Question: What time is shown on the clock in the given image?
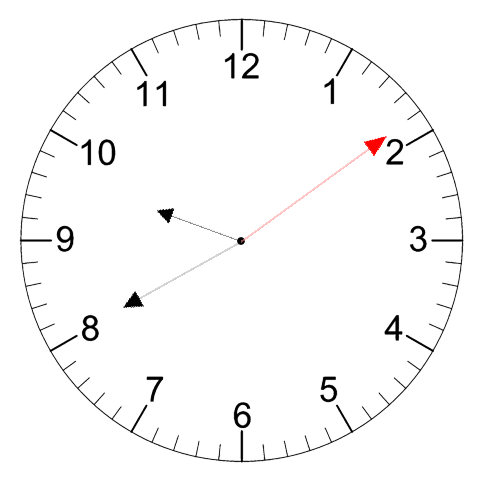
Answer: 09:40:09